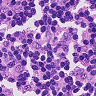
Metastatic tissue present: no